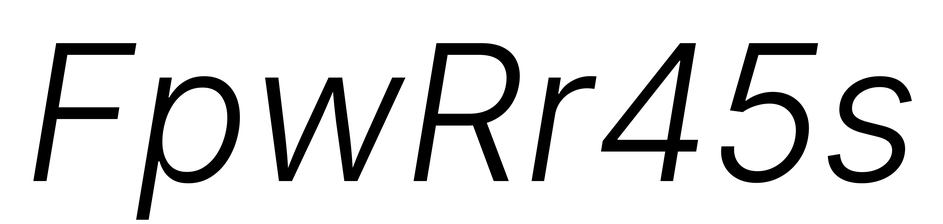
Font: Inter-Italic_Light_Italic